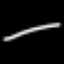
Label: line